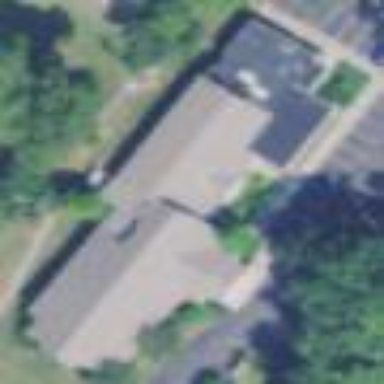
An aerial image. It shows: Building serving as place of worship.